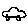
Label: car